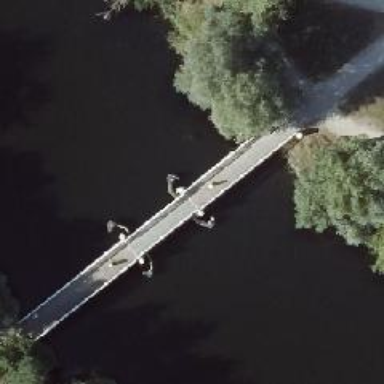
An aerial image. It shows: Bascule movable bridge on footway.